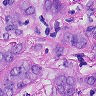
Metastatic tissue present: yes